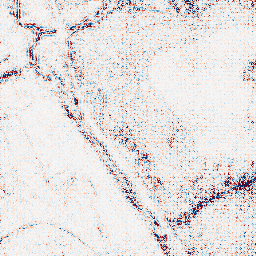
Category: wavelet
Decomposition family: wavelet_biorthogonal
Decomposition parameters: wavelet: bior3.5
level: 2
Upsampling method: regularized
Upsampling parameters: scale: 4
lambda_reg: 0.1
Upsampling scale: 4